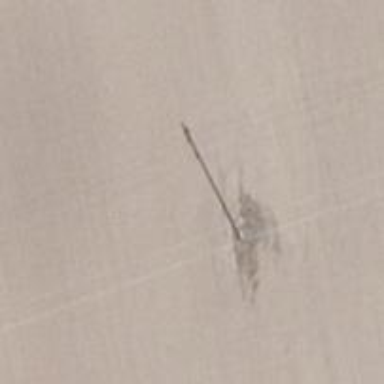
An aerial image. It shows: Power pole.